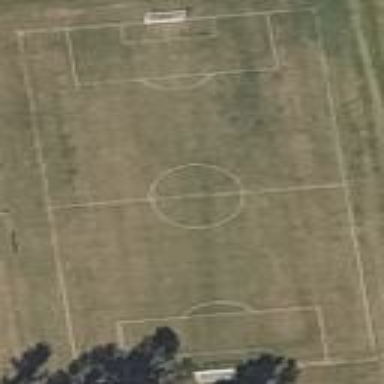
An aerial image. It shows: Soccer pitch for outdoor sports and leisure activities.